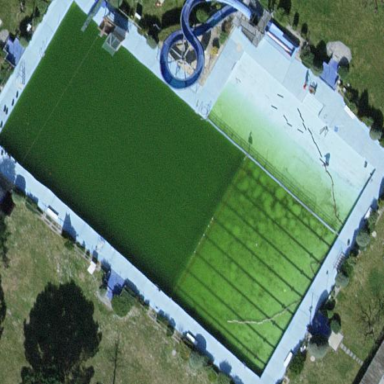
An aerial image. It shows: Swimming pool area used for swimming activities. The land is designated as basin for leisure purposes.